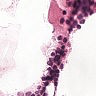
Metastatic tissue present: no